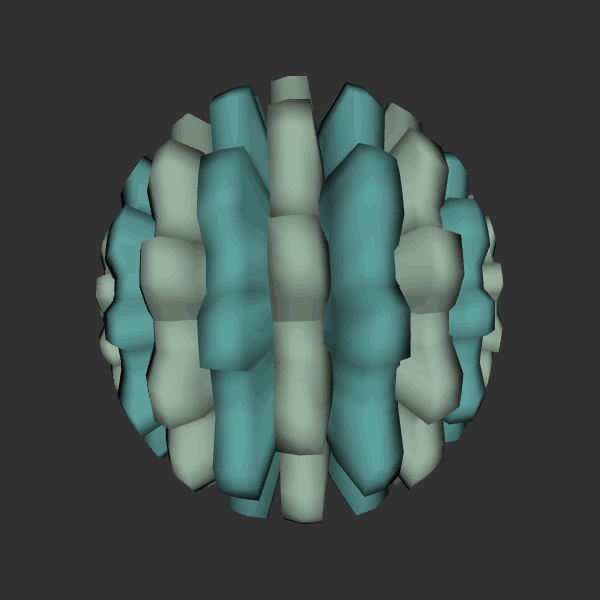
Background: dark